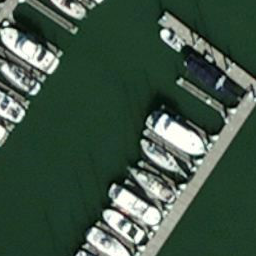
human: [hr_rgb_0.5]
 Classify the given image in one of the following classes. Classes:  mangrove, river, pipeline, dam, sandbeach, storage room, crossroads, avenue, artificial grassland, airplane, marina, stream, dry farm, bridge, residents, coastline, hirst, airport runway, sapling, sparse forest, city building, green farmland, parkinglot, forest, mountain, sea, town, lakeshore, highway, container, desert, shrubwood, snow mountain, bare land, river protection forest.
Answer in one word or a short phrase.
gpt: marina